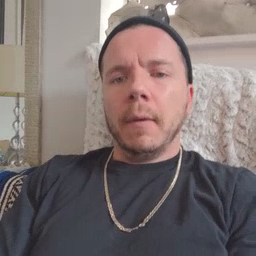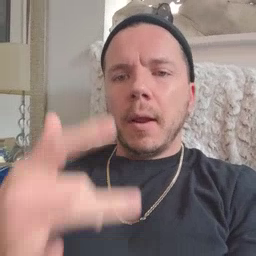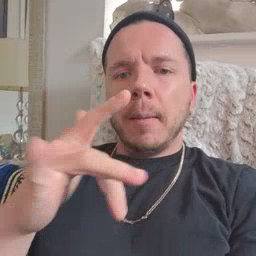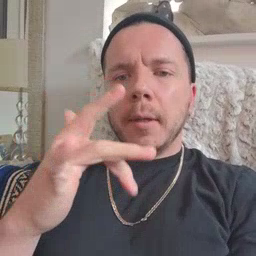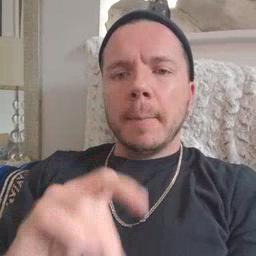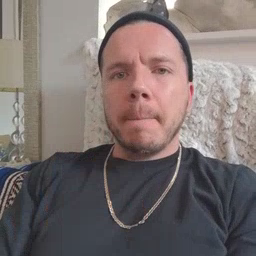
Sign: empty